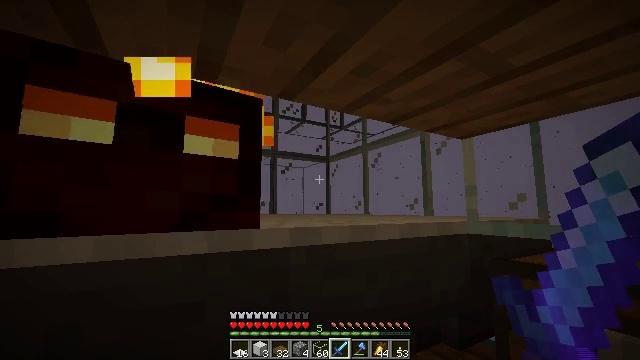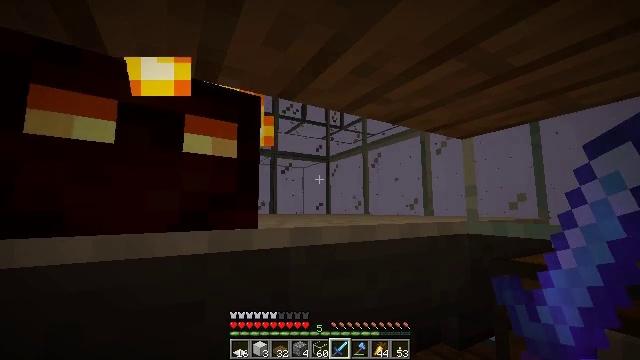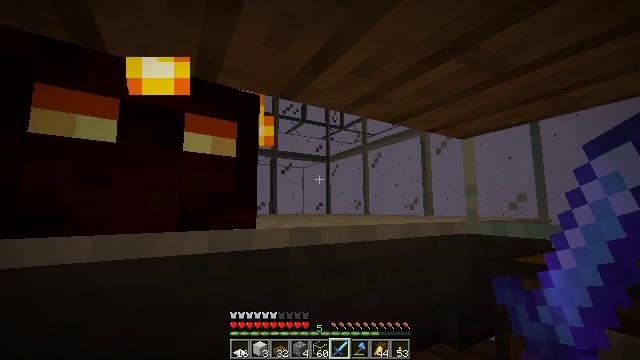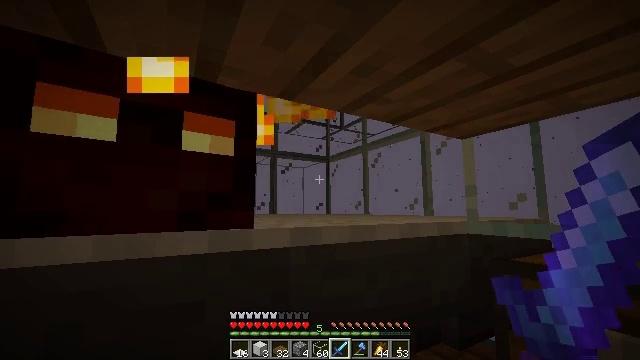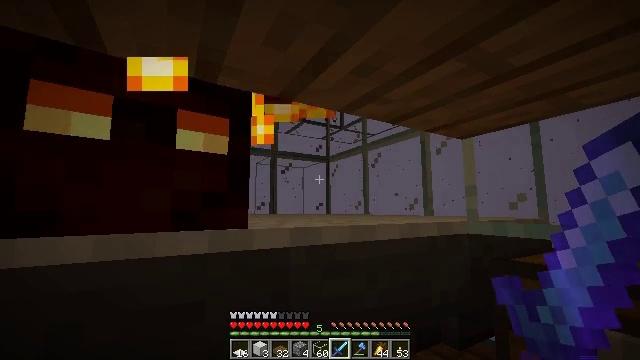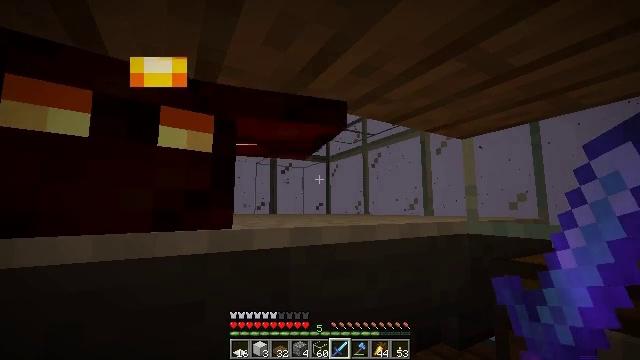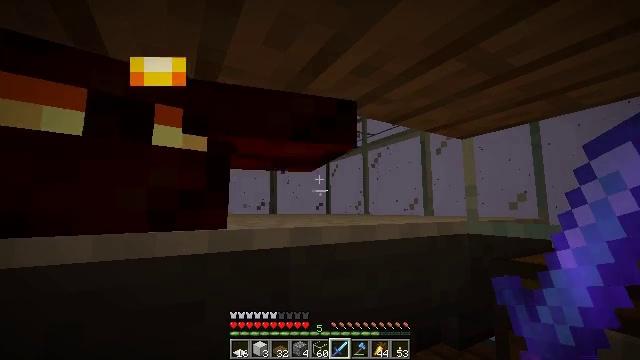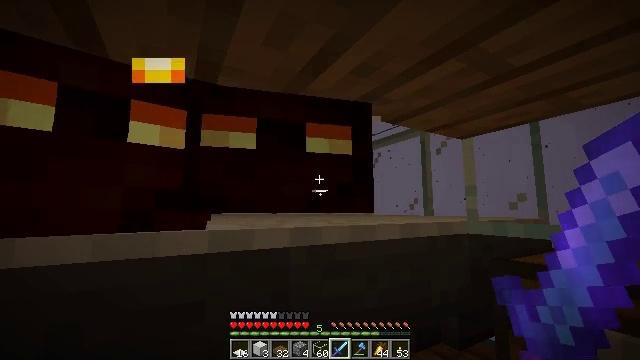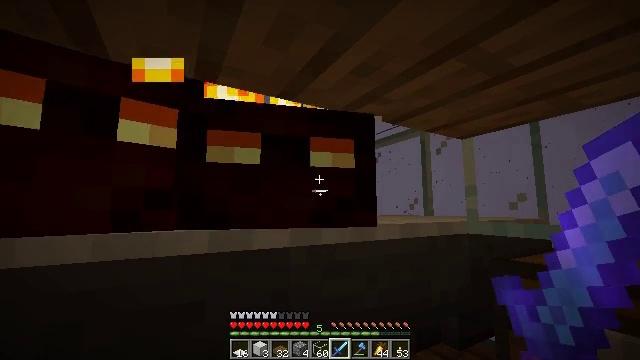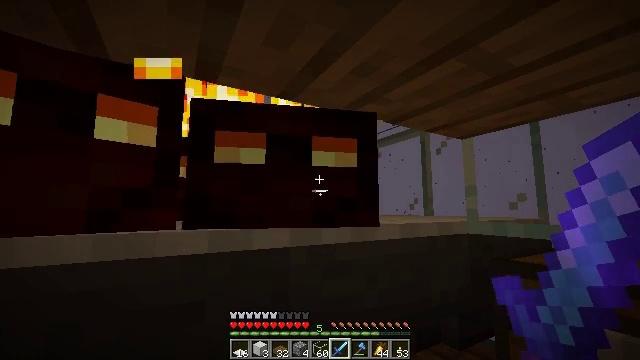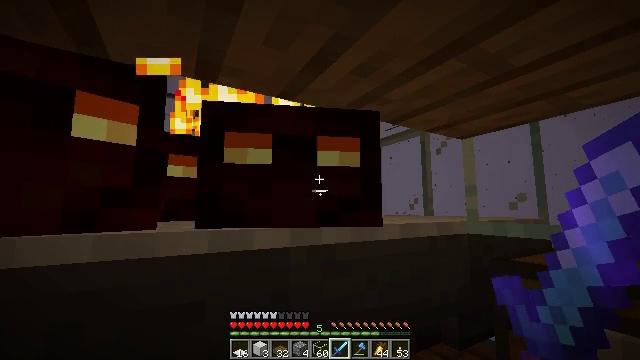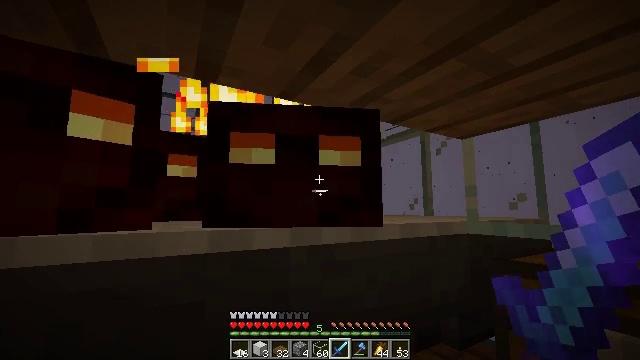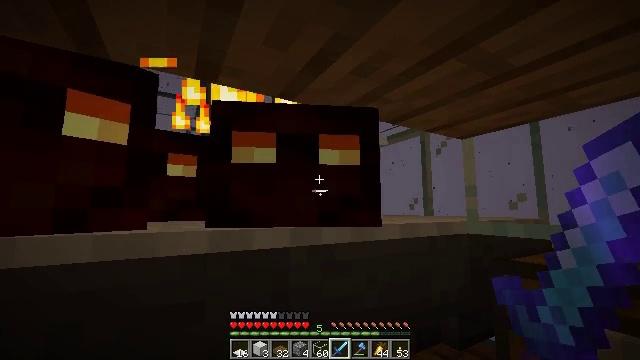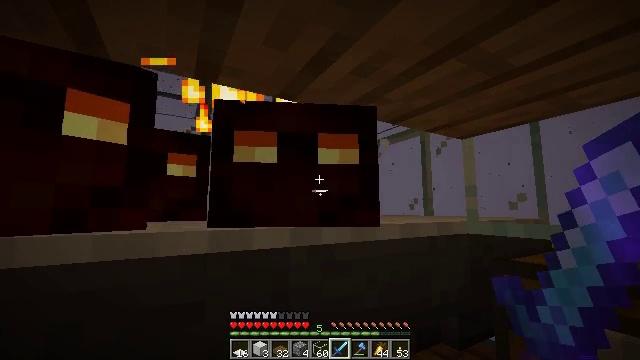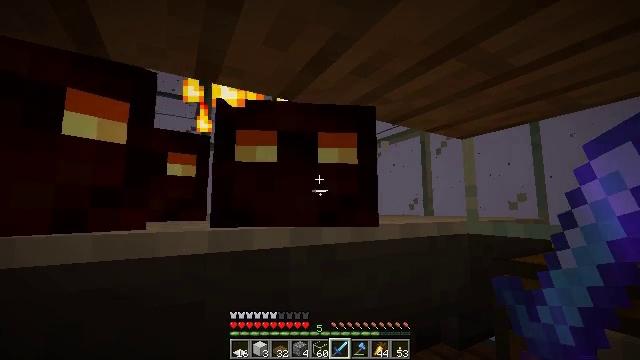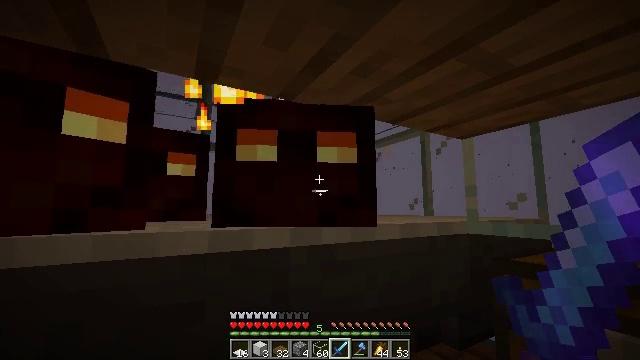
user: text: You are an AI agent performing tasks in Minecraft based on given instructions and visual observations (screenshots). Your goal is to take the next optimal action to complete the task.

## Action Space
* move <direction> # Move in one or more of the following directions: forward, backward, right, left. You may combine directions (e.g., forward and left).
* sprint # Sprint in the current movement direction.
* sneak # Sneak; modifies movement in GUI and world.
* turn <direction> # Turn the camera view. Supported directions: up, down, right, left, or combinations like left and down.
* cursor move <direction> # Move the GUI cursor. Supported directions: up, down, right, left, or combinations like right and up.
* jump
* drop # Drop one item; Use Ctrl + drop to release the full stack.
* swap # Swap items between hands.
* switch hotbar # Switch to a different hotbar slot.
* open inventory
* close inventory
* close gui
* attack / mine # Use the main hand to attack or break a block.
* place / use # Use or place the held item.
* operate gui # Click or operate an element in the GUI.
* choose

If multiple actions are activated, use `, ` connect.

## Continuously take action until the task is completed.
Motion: motion action
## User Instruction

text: Defeat a magma cube.
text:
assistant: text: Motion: no_op
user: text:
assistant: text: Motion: no_op
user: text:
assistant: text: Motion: no_op
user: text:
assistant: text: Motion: no_op
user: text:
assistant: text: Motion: no_op
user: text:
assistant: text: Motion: no_op
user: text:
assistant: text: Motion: no_op
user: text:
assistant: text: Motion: no_op
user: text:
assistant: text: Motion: no_op
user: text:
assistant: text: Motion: no_op
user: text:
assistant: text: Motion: no_op
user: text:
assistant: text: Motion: no_op
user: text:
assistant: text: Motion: no_op
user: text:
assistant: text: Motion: no_op
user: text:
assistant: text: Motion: no_op
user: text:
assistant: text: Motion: no_op
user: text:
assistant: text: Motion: no_op
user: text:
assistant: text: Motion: no_op
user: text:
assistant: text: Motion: no_op
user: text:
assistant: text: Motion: no_op
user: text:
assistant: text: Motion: no_op
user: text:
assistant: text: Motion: no_op
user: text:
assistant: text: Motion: no_op
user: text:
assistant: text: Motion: no_op
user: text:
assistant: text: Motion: no_op
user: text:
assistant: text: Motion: no_op
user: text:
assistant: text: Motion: no_op
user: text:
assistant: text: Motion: no_op
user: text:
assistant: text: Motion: no_op
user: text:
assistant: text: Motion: no_op